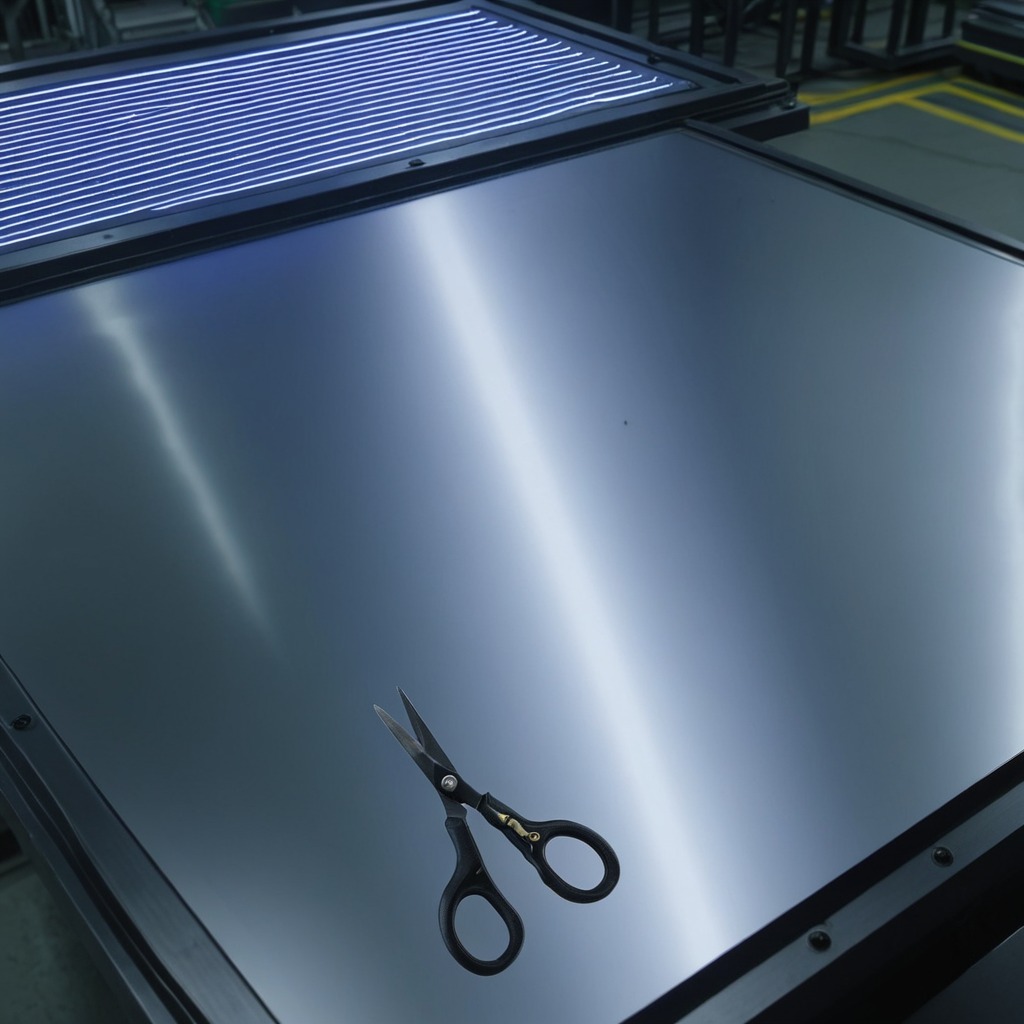
A scissor is lying on a metal table in a machine shop under fluorescent lights.